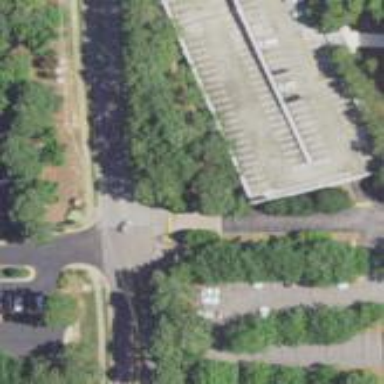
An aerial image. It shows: Multi-storey parking building.